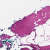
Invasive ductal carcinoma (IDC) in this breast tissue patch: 0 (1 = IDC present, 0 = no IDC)